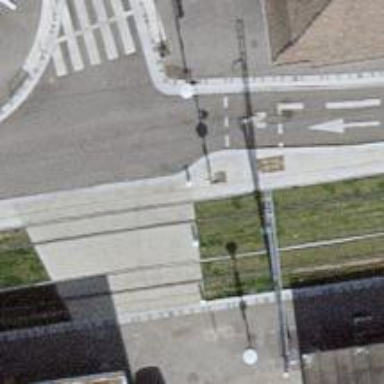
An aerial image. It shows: Tram level crossing on railway.